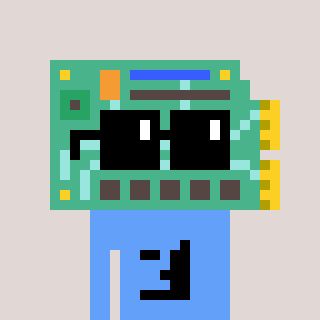
a pixel art character with square black sunglasses, a chipboard-shaped head and a blue-colored body on a warm background